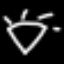
Label: diamond